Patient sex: F
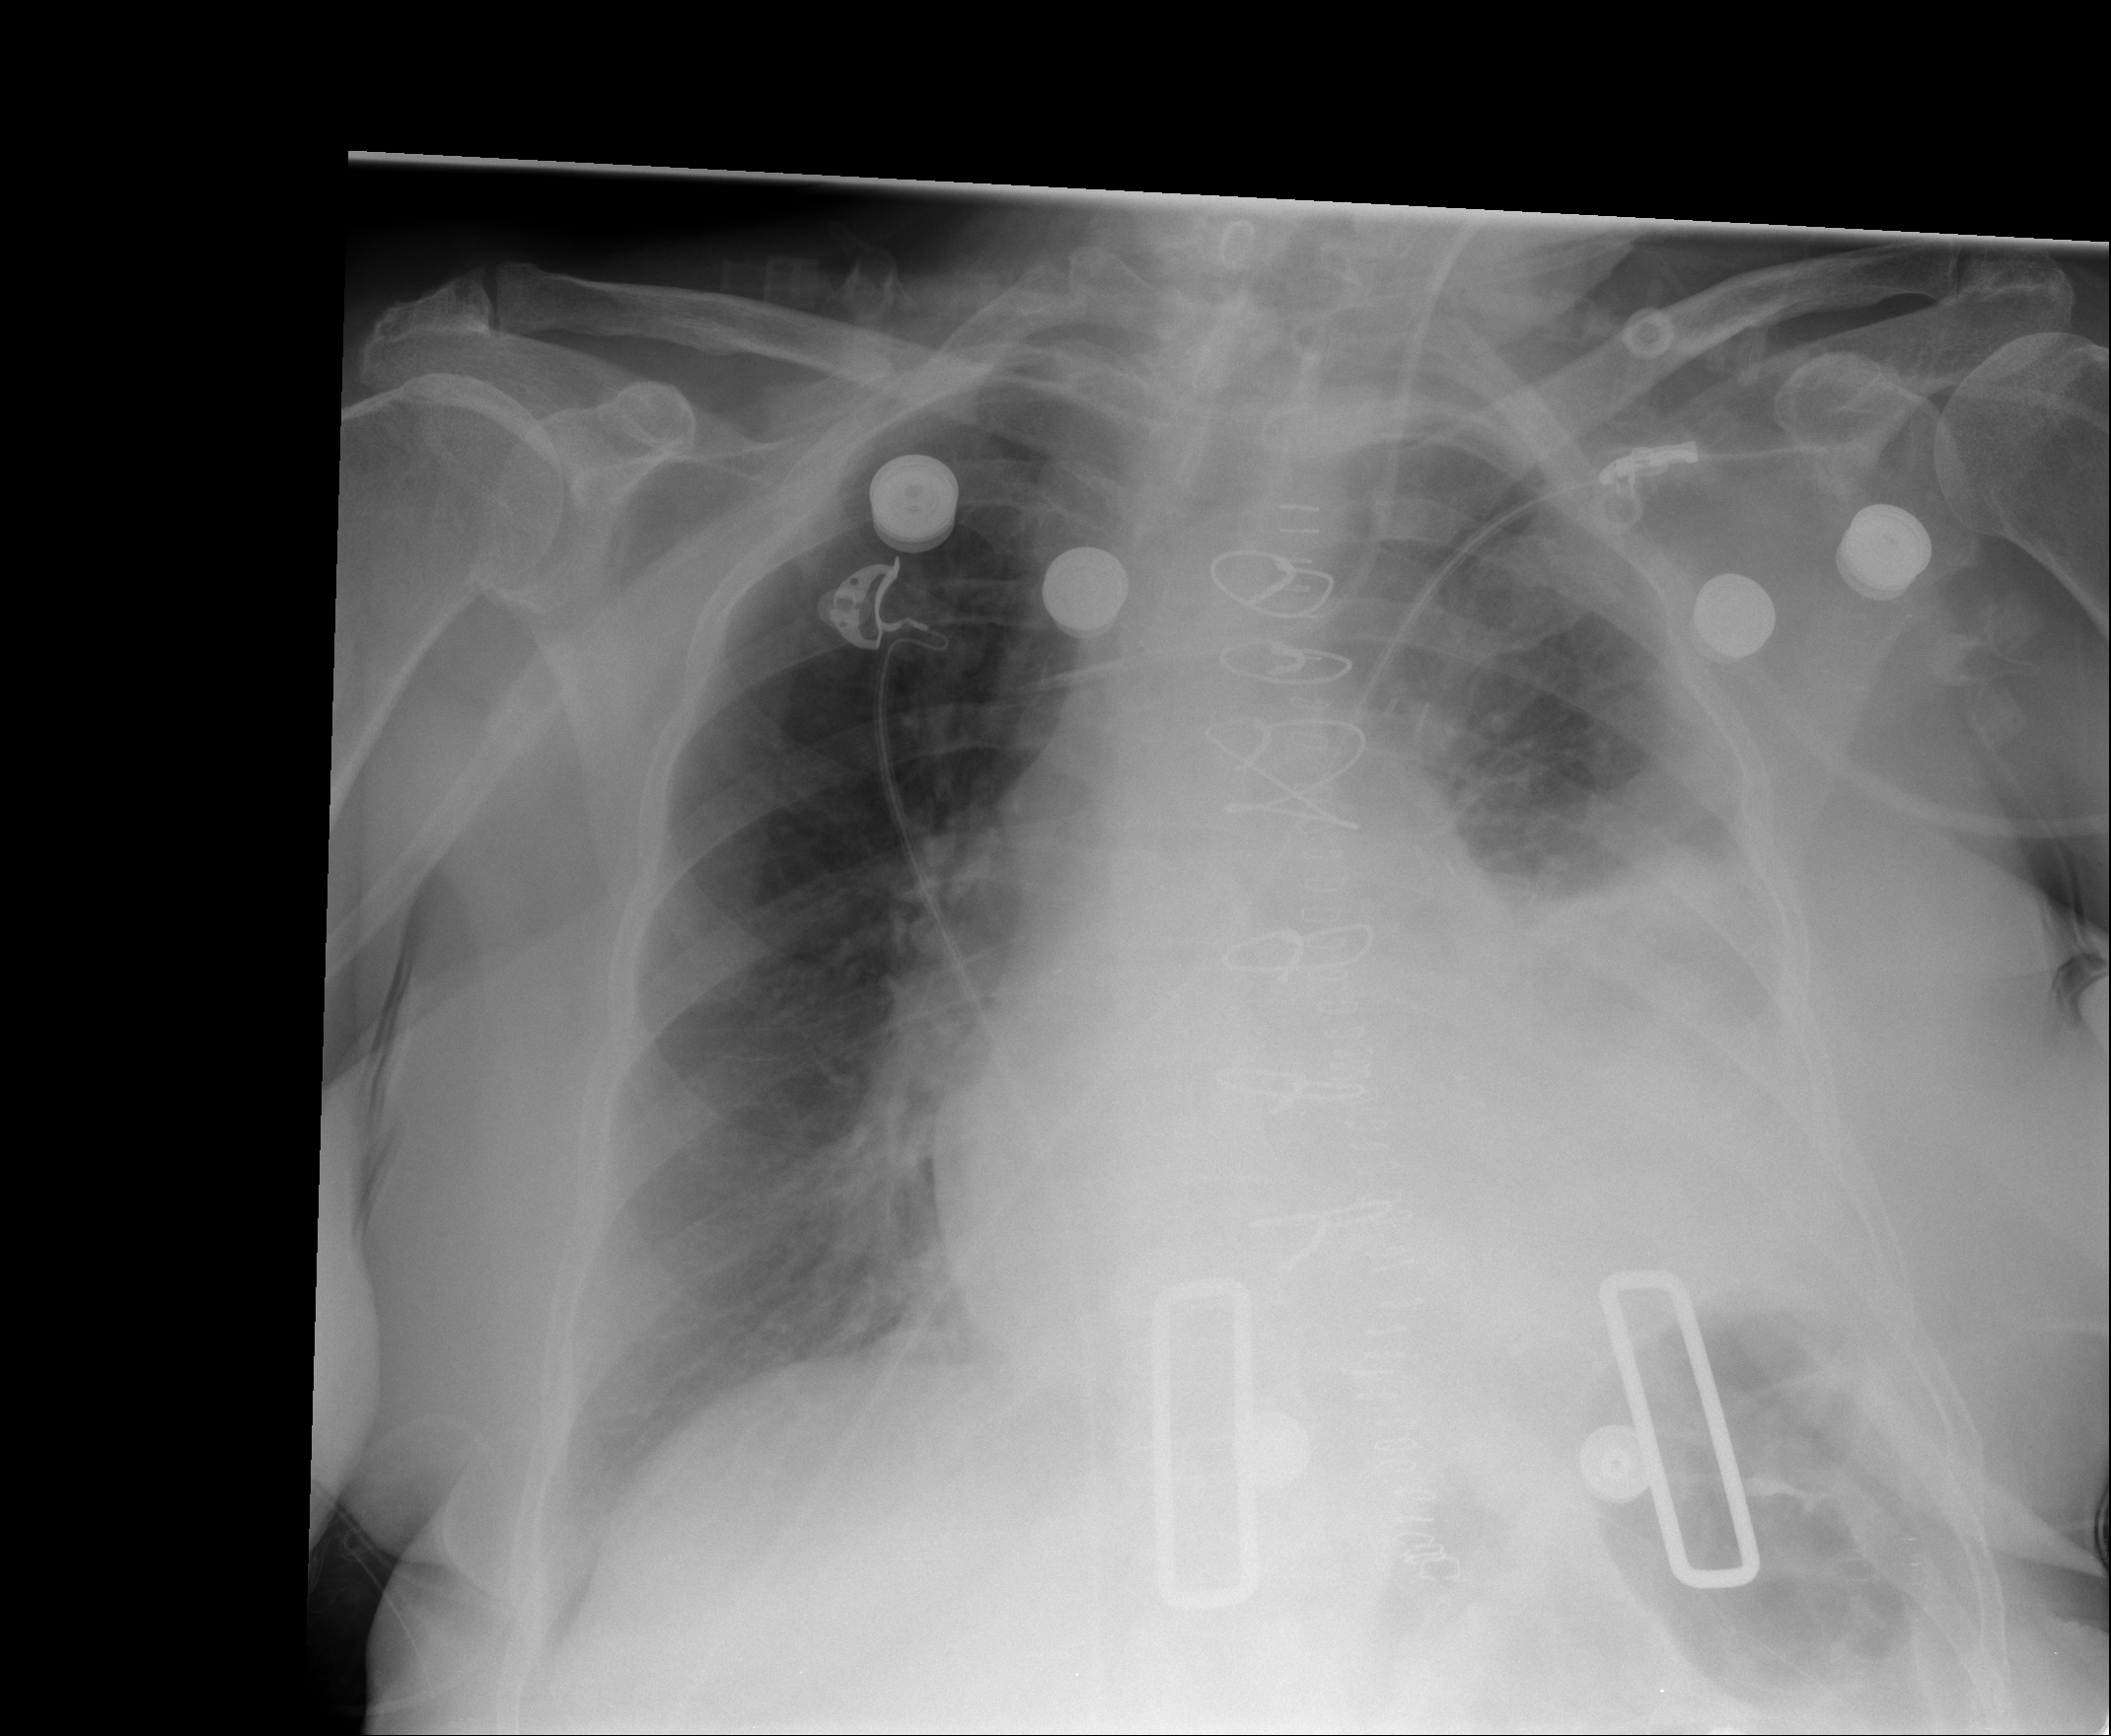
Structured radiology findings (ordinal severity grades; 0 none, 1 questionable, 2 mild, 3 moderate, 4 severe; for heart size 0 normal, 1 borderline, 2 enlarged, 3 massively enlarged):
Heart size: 2
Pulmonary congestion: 2
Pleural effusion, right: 0
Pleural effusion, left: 2
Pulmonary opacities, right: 0
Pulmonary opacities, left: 0
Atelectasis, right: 0
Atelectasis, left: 3